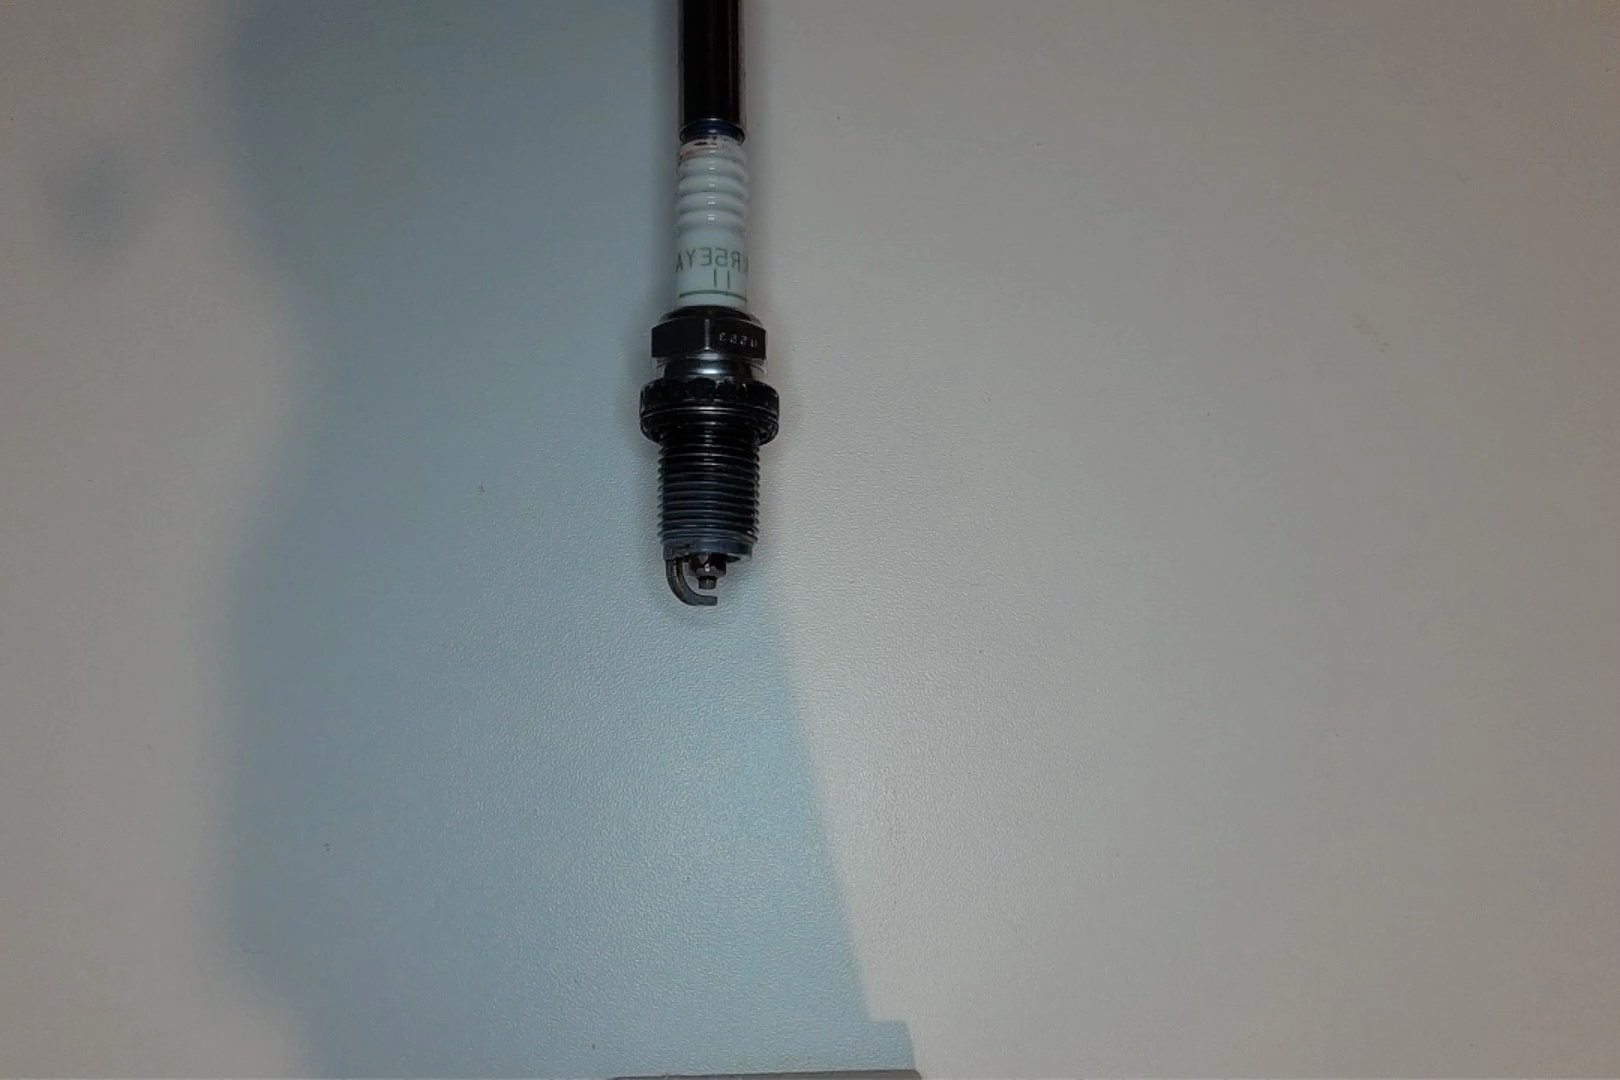
Label: anomaly